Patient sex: M
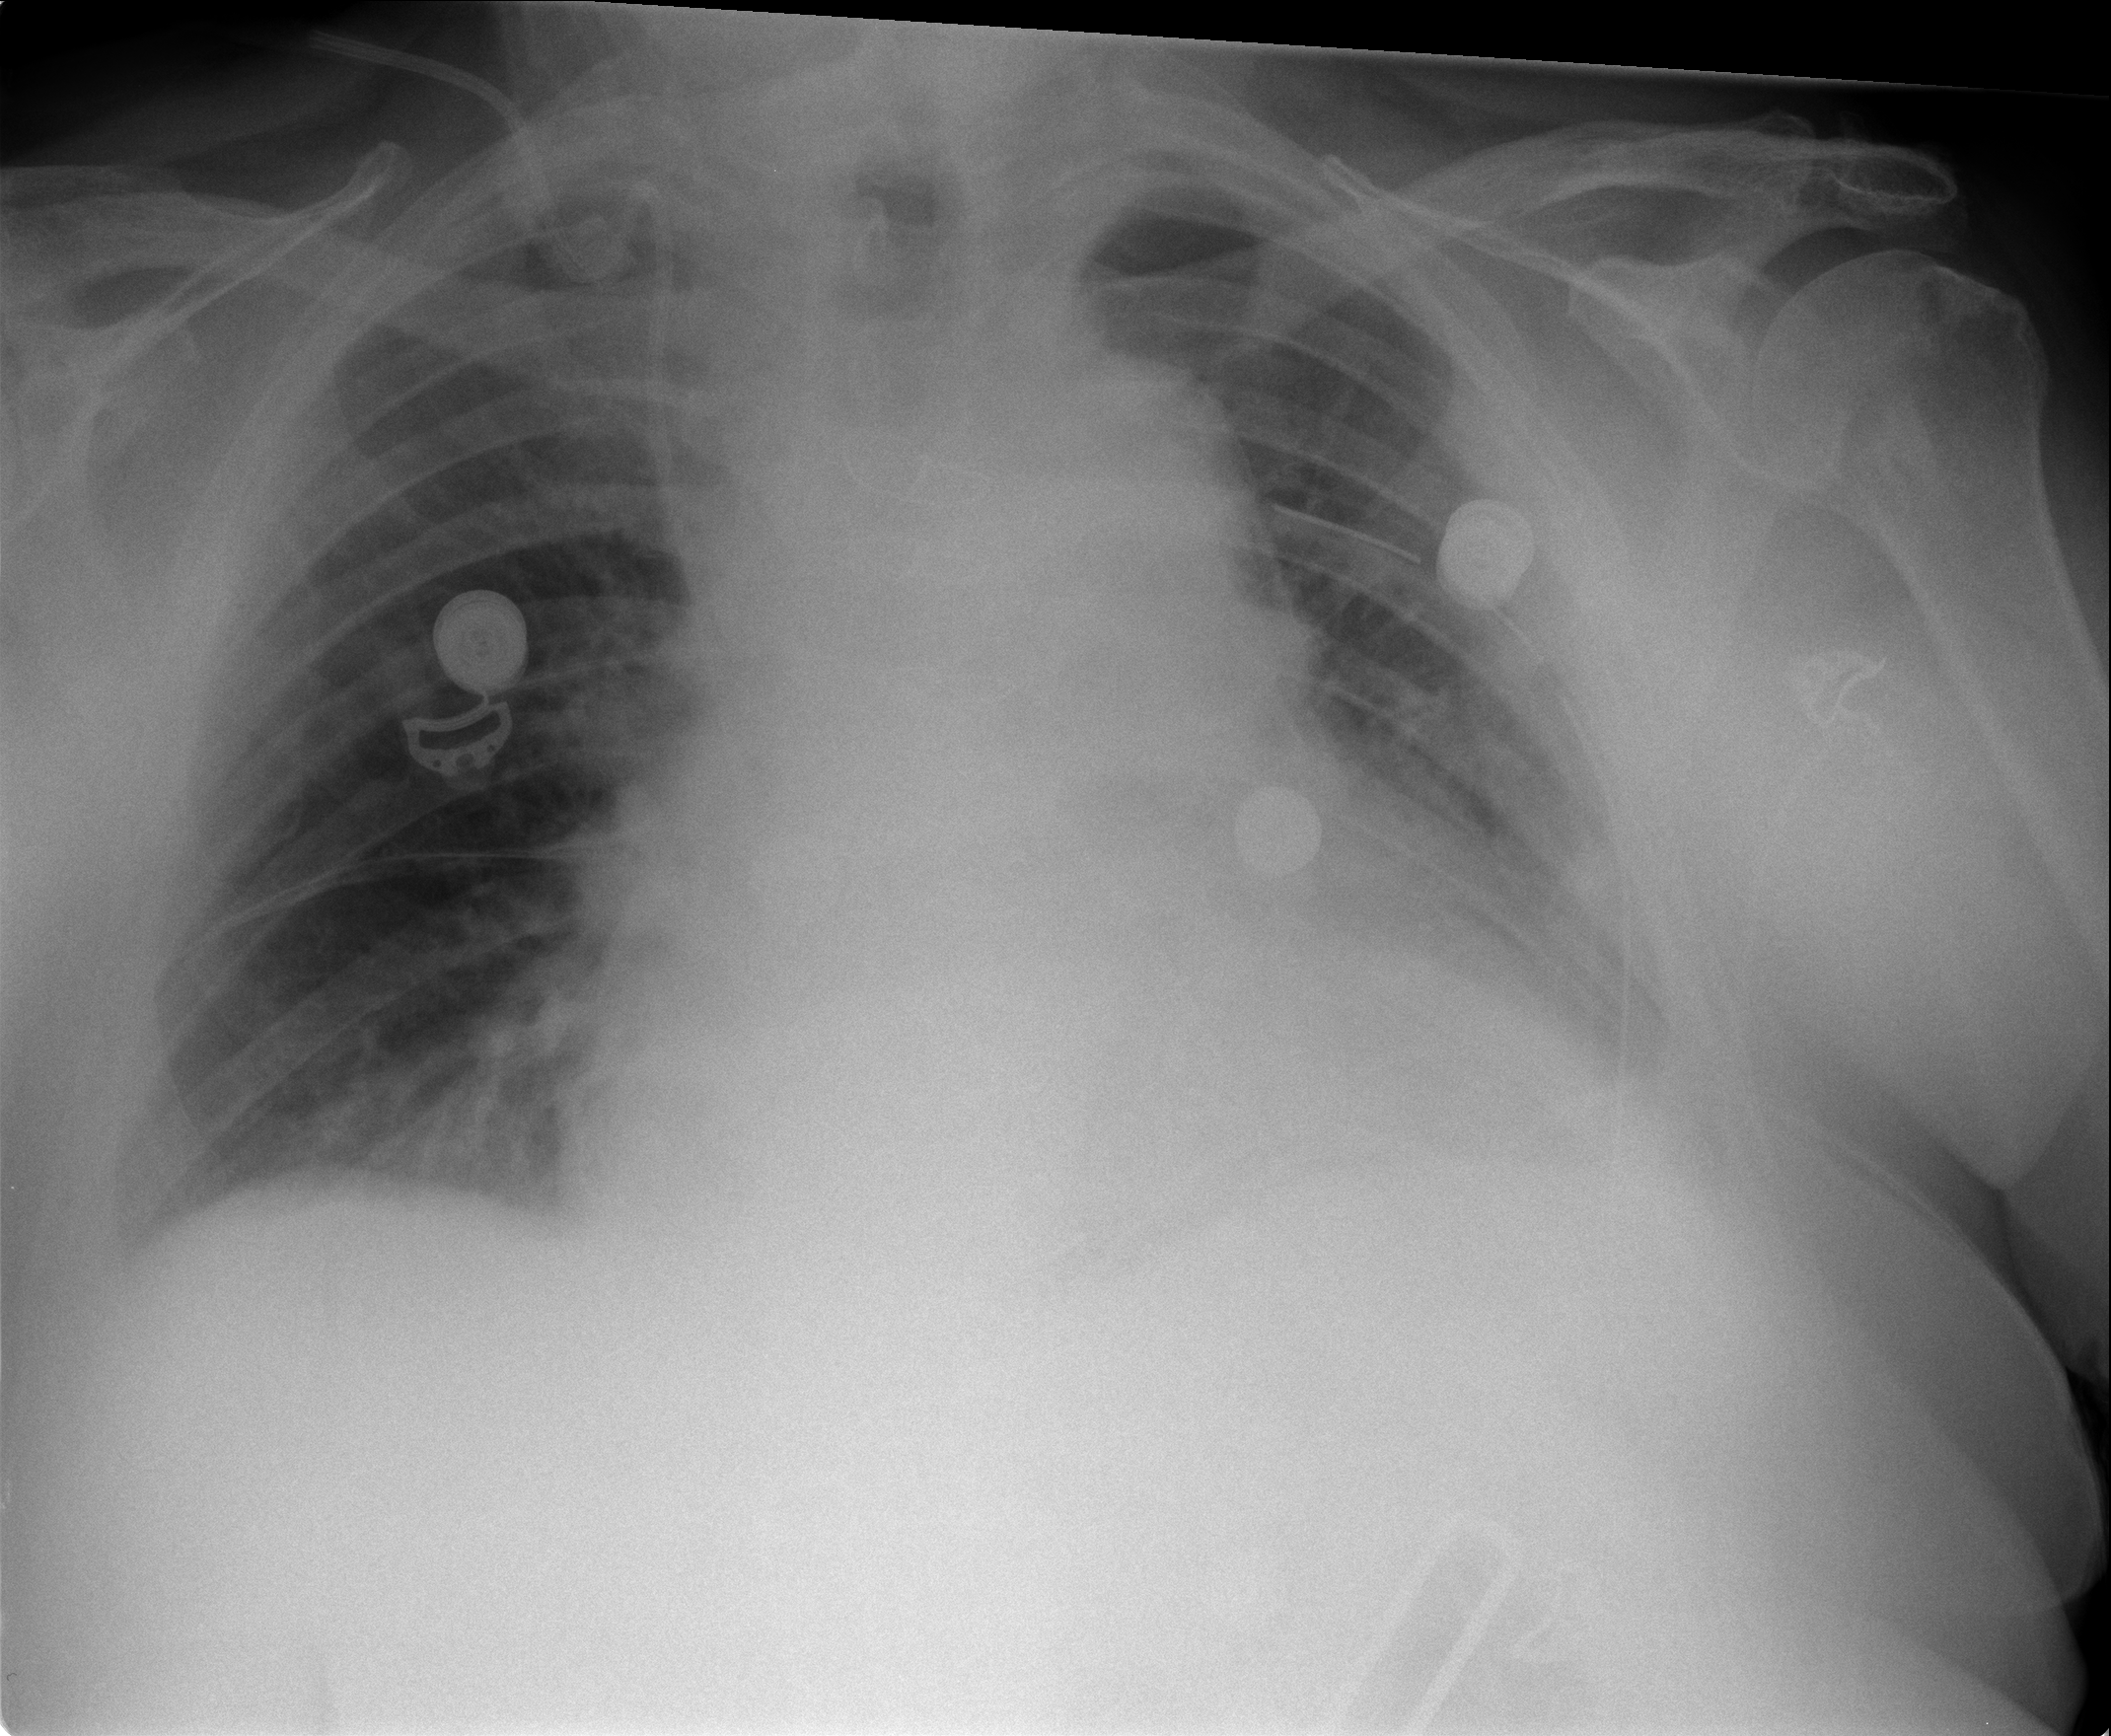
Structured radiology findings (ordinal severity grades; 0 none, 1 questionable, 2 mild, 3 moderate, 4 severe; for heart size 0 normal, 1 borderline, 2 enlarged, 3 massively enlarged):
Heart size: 3
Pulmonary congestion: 2
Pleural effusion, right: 1
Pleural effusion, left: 2
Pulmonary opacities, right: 0
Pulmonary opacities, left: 2
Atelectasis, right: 2
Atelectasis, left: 2